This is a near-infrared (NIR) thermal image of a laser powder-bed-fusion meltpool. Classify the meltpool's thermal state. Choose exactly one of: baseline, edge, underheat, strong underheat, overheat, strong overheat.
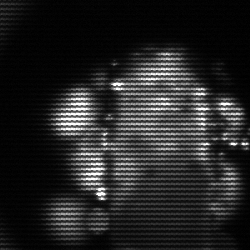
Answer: strong underheat